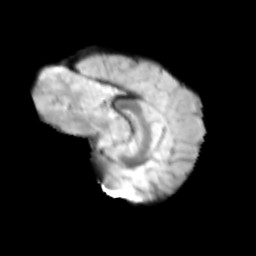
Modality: T2w
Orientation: sagittal
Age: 11
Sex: male
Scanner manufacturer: siemens
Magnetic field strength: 3 T
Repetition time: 3.8 s
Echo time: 0.07 s